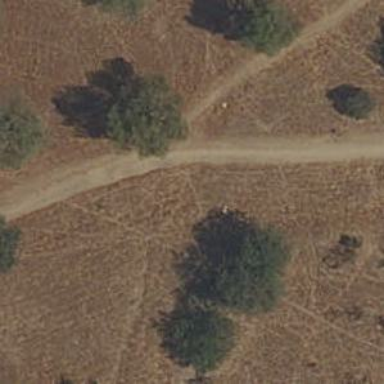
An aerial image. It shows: Compacted path road.